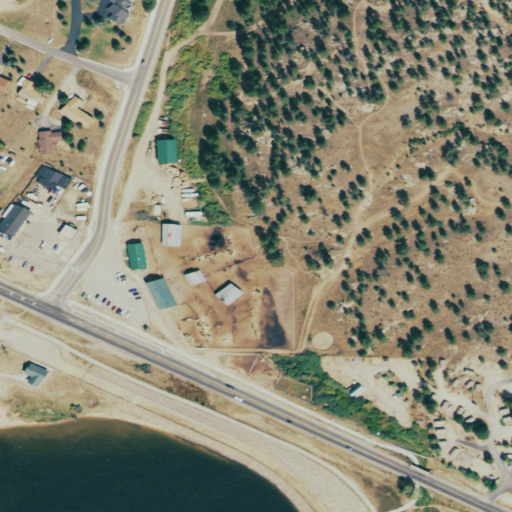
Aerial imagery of valley in Colorado named Dry Gulch containing shrub, low intensity development, evergreen forest, open development, medium intensity development, open water, herbaceous wetlands, and high intensity development